Question: I have to calculate numerically the 2nd derivative of a Gaussian function:
I've read every question on this topic here, but can't come to a good result. I've chosen NumPy as my tool of choice.
The instructions from our professor :
1. Get an x array of size N = 128 with step dx = 1. So, -64, -63, ..., 62, 63. Calculate f(x)
2. Perform FFT on f(x) and receive the transformed array f_m.
3. Multiply f_m by , where is imaginary unit, is degree of derivation and
4. Perform an inverse FFT to receive the derivative.
5. In some FFT implementations you may have to scale by 1/n (but that's the smallest problem now)
Now here is my code, as simple as possible.
'''
import numpy as np
# Set some parameters
n = 128
dx = 1
a = 0.001
# Create x, calculate f(x) and its FFT
x = np.arange(-n/2, n/2) * dx
psi = np.exp(-a * x * x)
f_m = np.fft.fft(psi)
# k_m creation according to professor (point 3. in my instruction)
k_m = np.arange(-n/2, n/2, dtype=float)
k_m[:int(n / 2)] = (2 * np.pi * k_m[:int(n / 2)]) / (n * dx)
k_m[int(n / 2):] = (2 * np.pi * (k_m[int(n / 2):] - n)) / (n * dx)
# Multiply f_m by (j * k_m)^q. For q=2, this is -k_m^2
f_m *= -k_m * k_m
# Inverse FFT on the result to get the second derivative and scale by 1 / n
f_m = np.fft.ifft(f_m) / n
'''
One thing that I can't get is the result still has imaginary part and so something is not right. Can anybody help there?
EDIT: Cris Luengo's answer works.
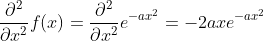
Answer: This part is wrong:
'''
k_m = np.arange(-n/2, n/2, dtype=float)
'''
The instructions in step 3 talk about 'm' going from 0 to 'n-1'. The code should look like this:
'''
k_m = np.arange(0, n, dtype=float)
half = int(n / 2) + 1; # notice the + 1 here!
k_m[:half] = (2 * np.pi * k_m[:half]) / (n * dx)
k_m[half:] = (2 * np.pi * (k_m[half:] - n)) / (n * dx)
'''
The FFT produces an output where the first element (index 0) is the 0 frequency, not a frequency '-n/2'.
Your current version of the 'k_m' array might be correct if you use 'fftshift' to shift the 0 frequency bin to the middle of the array, though I'm not completely sure of that (maybe the '-n' in the second half should be removed?).
---
Finally, the division by 'n' is not necessary here:
'''
f_m = np.fft.ifft(f_m) / n
'''
The NumPy IFFT is already normalized.
And remember to plot 'f_m.real', after verifying that the imaginary component is almost zero (these values should differ from zero only because of numerical rounding errors).
If you make 'a' a little larger, for example 'a=0.005', then your input Gaussian fits entirely in the input signal, and you won't have ugly edge effects from filtering a signal that is cut off.